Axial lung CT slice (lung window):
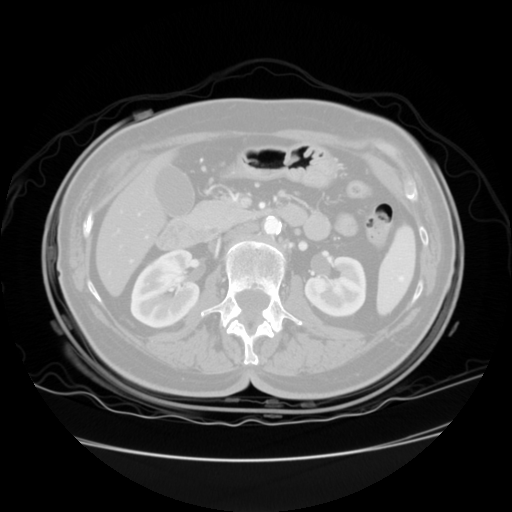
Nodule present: no